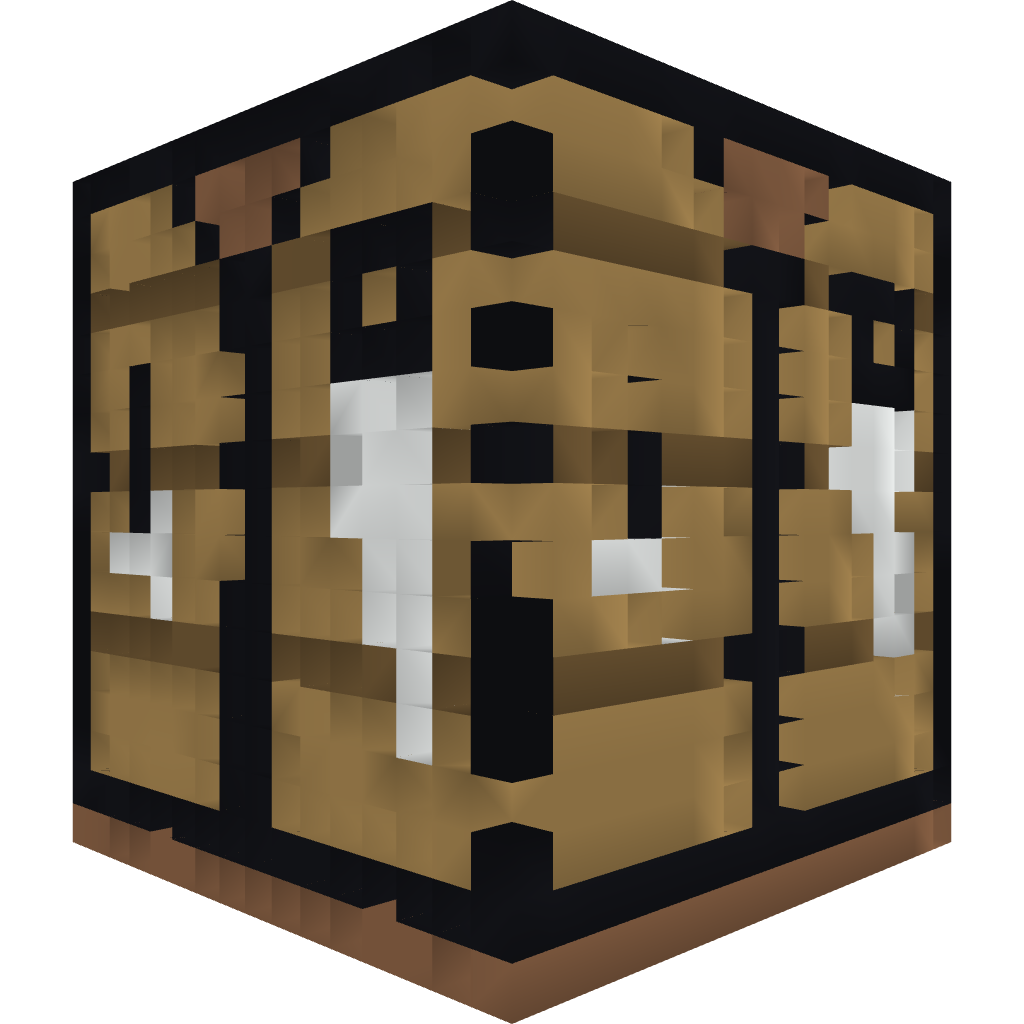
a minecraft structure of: WorkBench